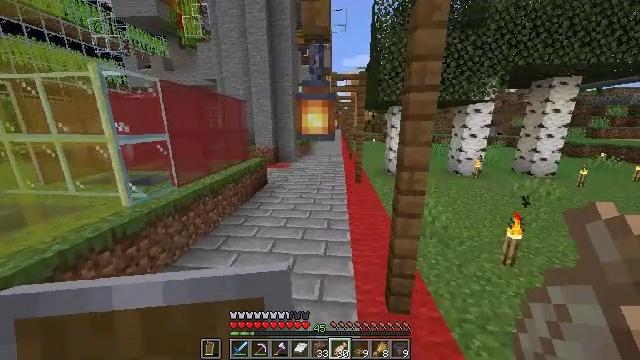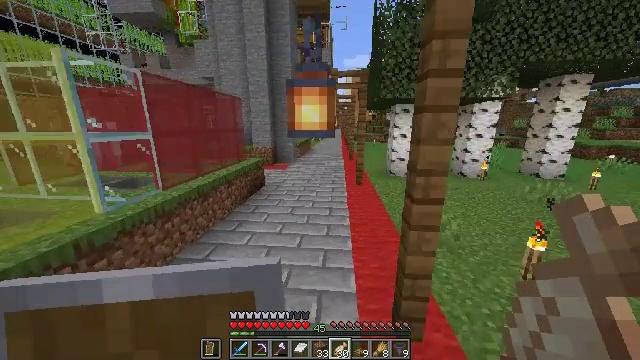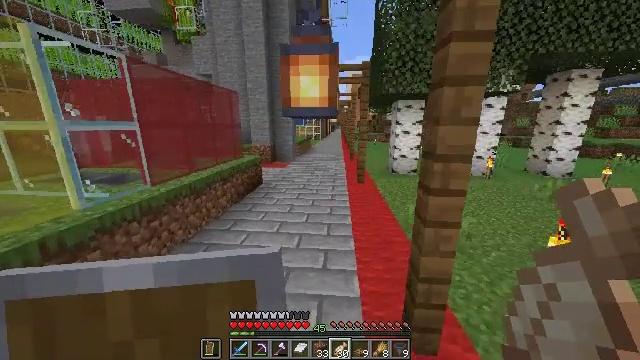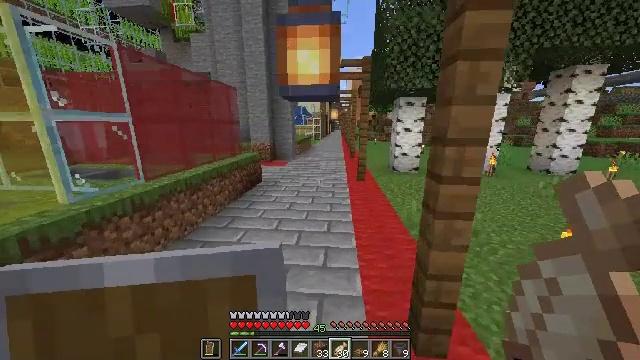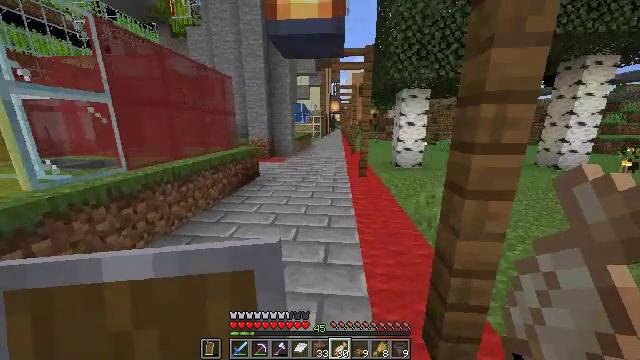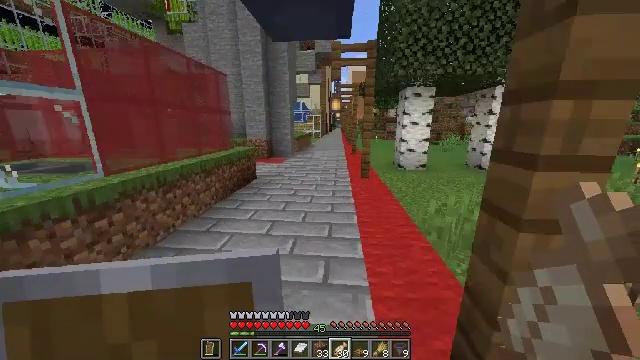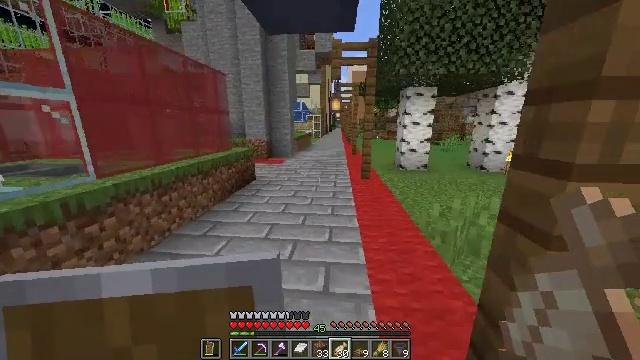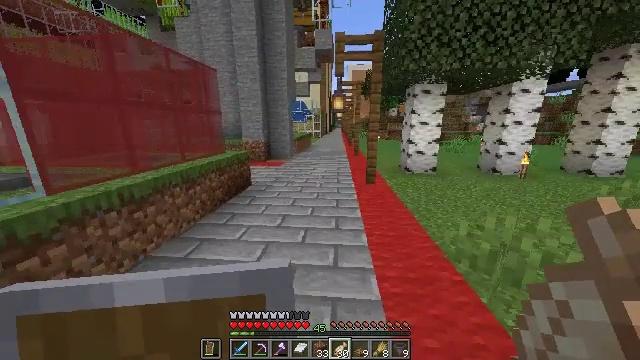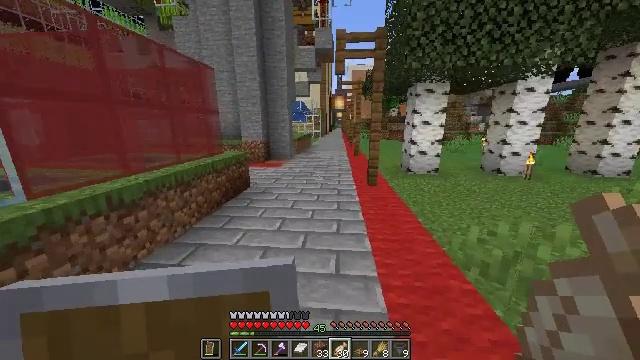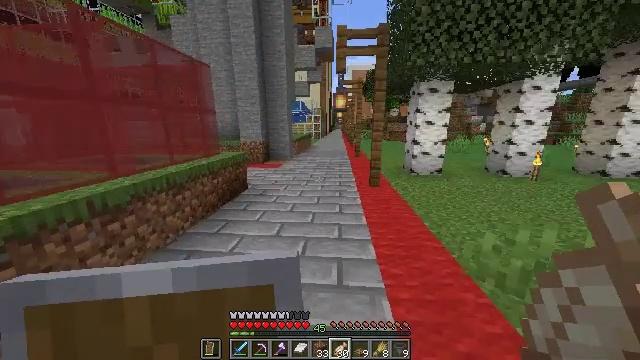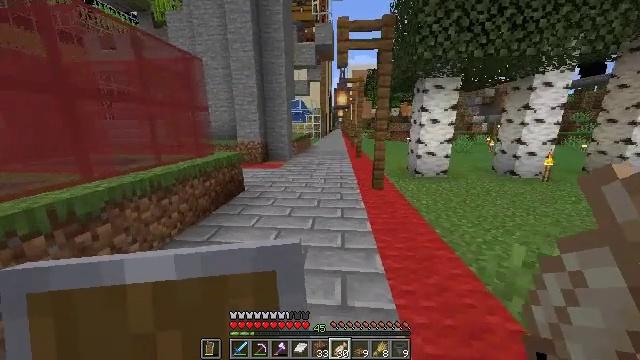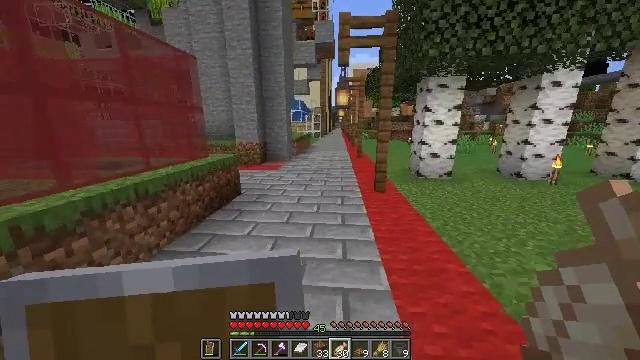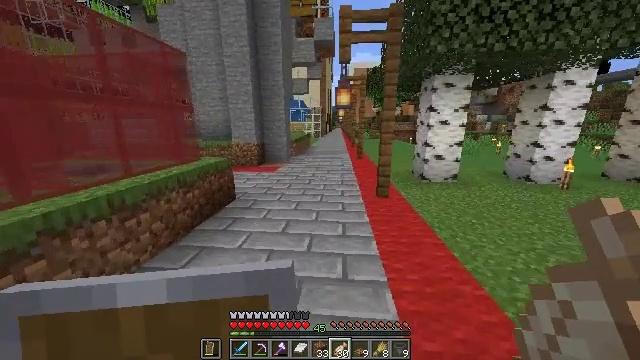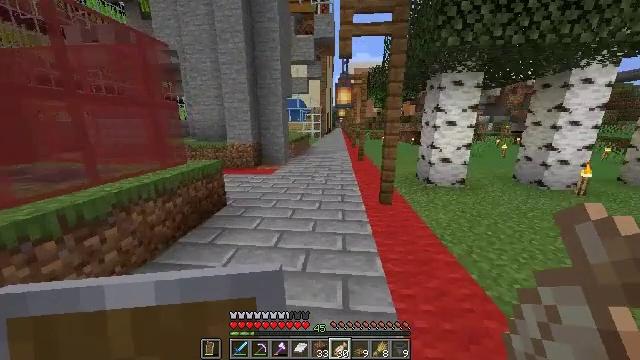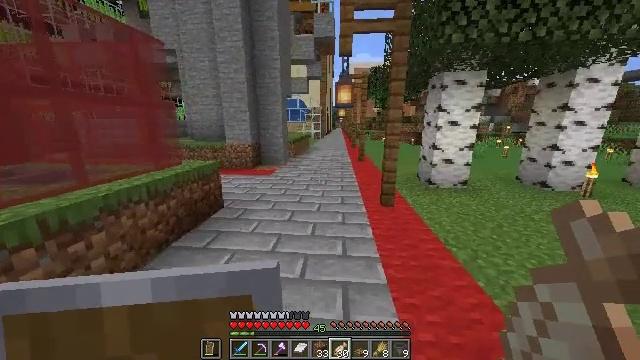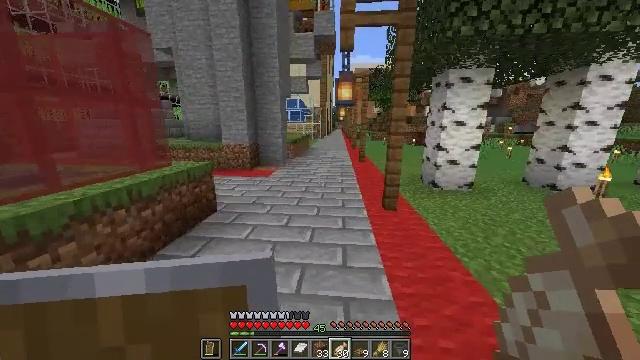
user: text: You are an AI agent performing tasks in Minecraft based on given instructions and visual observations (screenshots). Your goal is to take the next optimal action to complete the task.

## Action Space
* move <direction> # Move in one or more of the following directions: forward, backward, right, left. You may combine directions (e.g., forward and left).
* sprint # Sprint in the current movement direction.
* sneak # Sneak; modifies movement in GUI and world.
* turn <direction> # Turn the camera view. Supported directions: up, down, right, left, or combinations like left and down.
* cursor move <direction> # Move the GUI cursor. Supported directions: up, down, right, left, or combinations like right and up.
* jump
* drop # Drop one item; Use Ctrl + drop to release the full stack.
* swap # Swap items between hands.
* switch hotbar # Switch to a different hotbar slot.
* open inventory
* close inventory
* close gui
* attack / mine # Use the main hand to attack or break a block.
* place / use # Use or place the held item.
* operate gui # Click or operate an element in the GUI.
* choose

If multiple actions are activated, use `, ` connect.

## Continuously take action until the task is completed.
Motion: motion action
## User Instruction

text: Remove a bucket from the inventory.
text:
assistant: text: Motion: move forward
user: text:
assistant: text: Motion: move forward
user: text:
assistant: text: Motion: move forward
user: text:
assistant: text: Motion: move forward
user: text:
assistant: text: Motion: move forward
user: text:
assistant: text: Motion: move forward
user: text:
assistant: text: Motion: move forward
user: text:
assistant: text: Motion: move forward
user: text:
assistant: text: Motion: move forward
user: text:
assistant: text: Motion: move forward
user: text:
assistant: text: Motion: move forward
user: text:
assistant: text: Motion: move forward
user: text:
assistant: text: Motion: move forward
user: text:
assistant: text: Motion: move forward
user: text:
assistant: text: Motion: move forward
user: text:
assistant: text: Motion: move forward
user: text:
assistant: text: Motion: move forward
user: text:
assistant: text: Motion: move forward
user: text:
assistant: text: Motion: move forward
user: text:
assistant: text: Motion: move forward
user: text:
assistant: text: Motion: move forward
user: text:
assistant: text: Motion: move forward
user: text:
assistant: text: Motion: move forward
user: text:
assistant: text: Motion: move forward
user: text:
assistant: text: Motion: move forward
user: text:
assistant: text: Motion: move forward
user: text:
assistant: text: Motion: move forward
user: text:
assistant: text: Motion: move forward
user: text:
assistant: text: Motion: move forward
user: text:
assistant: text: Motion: move forward